Question: I have to issue a sales invoice was created four tables:(to send variable in stimulsoft)
How do I use the procedure for joining these tables together?
these are the tables :

this is the procedure :
'''
USE [RahgoshafanDB]
GO
/****** Object: StoredProcedure [dbo].[Invoice_Soft] Script Date: 05/19/2015 10:30:26 ******/
SET ANSI_NULLS ON
GO
SET QUOTED_IDENTIFIER ON
GO
CREATE Procedure [dbo].[Invoice_Soft]
@Invoice_Id int
AS
BEGIN
select
dbo.Customer.Customer as customer,
dbo.Customer.Tel as tel,
dbo.Customer.Adr as adr,
dbo.Software_Invoice.Dat as dat,
dbo.Software_Invoice.Payable as payable,
dbo.Software_Invoice.Discount as discount,
dbo.Software.Software as software,
dbo.Software_Order.Price as price,
dbo.Software_Order.Quantity as quantity,
dbo.Software_Order.Sum as sum
From dbo.Software_Invoice inner join dbo.Customer
on dbo.Software_Invoice.Customer_Id = dbo.Customer.Id AND
dbo.Software_Invoice.Id = dbo.Software_Order.Invoice_Id
where dbo.Software_Invoice.Id = @Invoice_Id
END
'''
but it doesn't work!
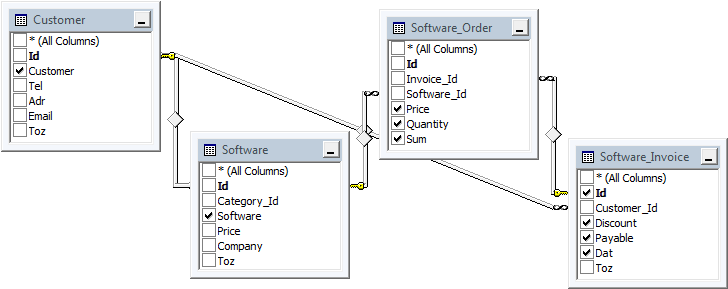
Answer: Your are missing two 'JOIN'-statements:
'''
FROM dbo.Software_Invoice
INNER JOIN dbo.Customer
ON dbo.Software_Invoice.Customer_Id = dbo.Customer.Id
INNER JOIN dbo.Software_Order
ON dbo.Software_Invoice.Id = dbo.Software_Order.Invoice_Id
INNER JOIN dbo.Software
ON dbo.Software_Order.Software_Id = dbo.Software.Id
'''
This should probably fix it.
When using SQL JOIN, you are joining what you have now with a new table. So joining two tables, you will use
'''
SELECT *
FROM [Table1]
INNER JOIN [Table2]
ON [Table1].[ForeignKeyToTable2] = [Table2].[PrimaryKey]
'''
The 'ON' part can be any condition, not necessarily foreign key relationships.
After these two tables have been joined, you now have a new "table" consisting of all columns of the two tables ('[Table1].*' and '[Table2].*'). This can then further be joined with a new 'JOIN' statement:
'''
INNER JOIN [Table3]
ON [Table3].[Column] = [Table1/2].[Column]
'''
The 'ON' statement can further consist of several conditionals, e.g.,:
'''
ON [Table3].[Column1] = [Table1].[Column1]
AND [Table3].[Column2] = [Table2].[Column1]
'''